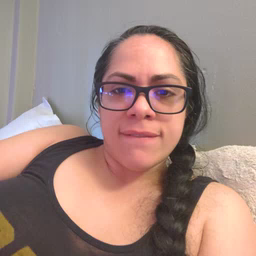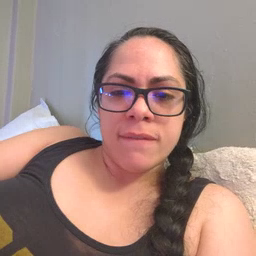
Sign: pool